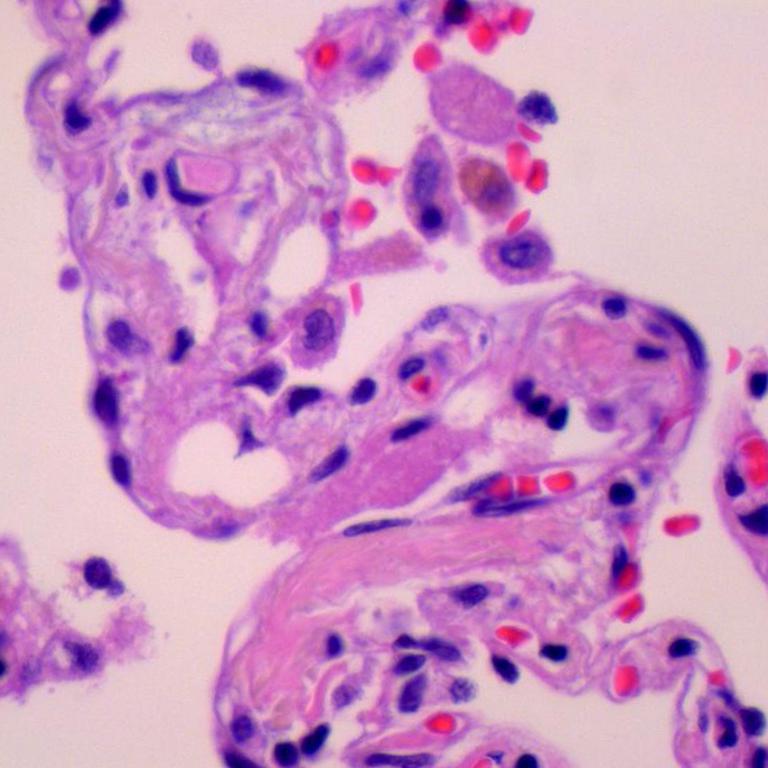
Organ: lung
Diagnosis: benign